Field crop: maize
Growth stage: 2
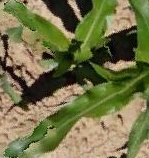
Species: maize